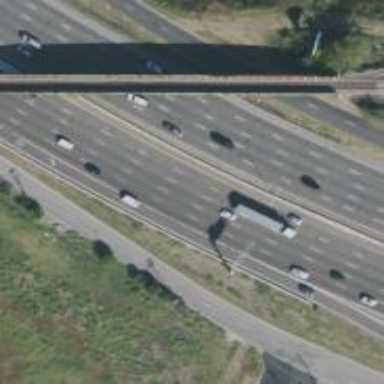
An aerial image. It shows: Motorway junction.